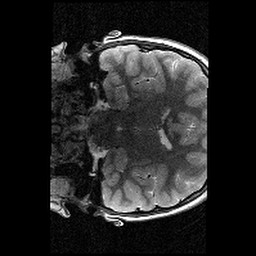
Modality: T2w
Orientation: coronal
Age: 10
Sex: female
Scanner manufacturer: siemens
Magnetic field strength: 3 T
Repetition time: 9.23 s
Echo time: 0.067 s